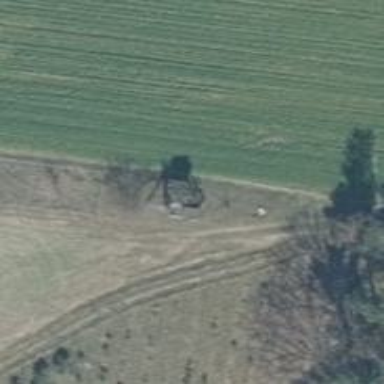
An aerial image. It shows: Hunting stand.